Brain MRI, t2w sequence, axial 2D slice.
Patient: age 34, sex M, weight 95 kg, height 1.95 m
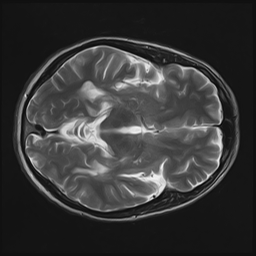